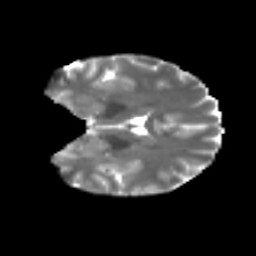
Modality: T2w
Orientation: coronal
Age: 28
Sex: female
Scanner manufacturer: ge
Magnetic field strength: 3 T
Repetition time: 7.8 s
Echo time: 0.0606 s